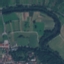
Land use / land cover class: River